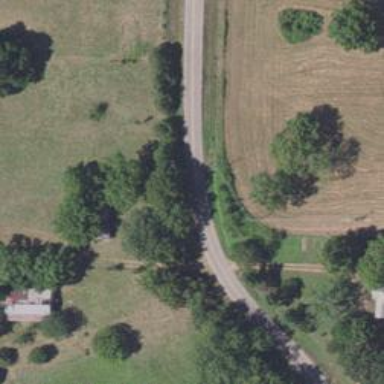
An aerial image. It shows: Secondary road.